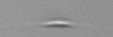
Label: Cylindrotheca_morphotype1